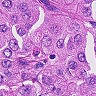
Metastatic tissue present: yes